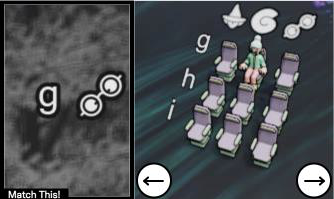
Task: seats
Answer: no